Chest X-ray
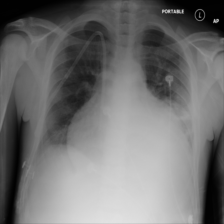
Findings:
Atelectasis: negative
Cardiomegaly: negative
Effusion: negative
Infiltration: negative
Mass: negative
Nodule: negative
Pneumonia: negative
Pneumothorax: negative
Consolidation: negative
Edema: negative
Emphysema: negative
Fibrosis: negative
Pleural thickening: negative
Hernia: negative